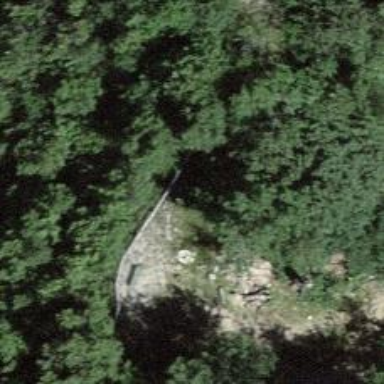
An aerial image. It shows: Bench.